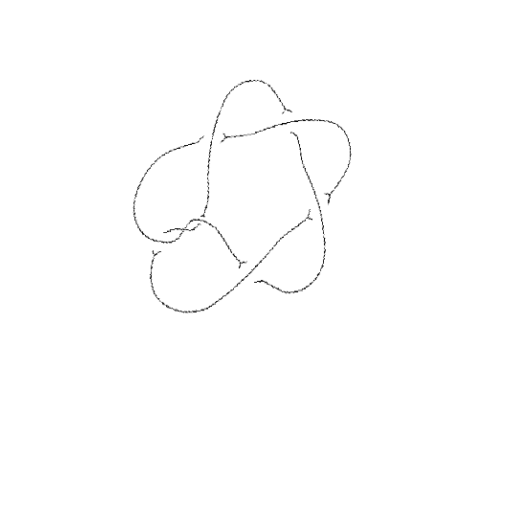
Crossing number: 7